Question: I'm making a dropdown menu, but all the styles from the first ul is being added to the styles on every ul beneath the first ul.
I've tried overriding the styles using !important, and moving the css to different levels.
Anyone got a clue about whats going on here?
This image probaly explains it the best way: <URL>

Thanks.
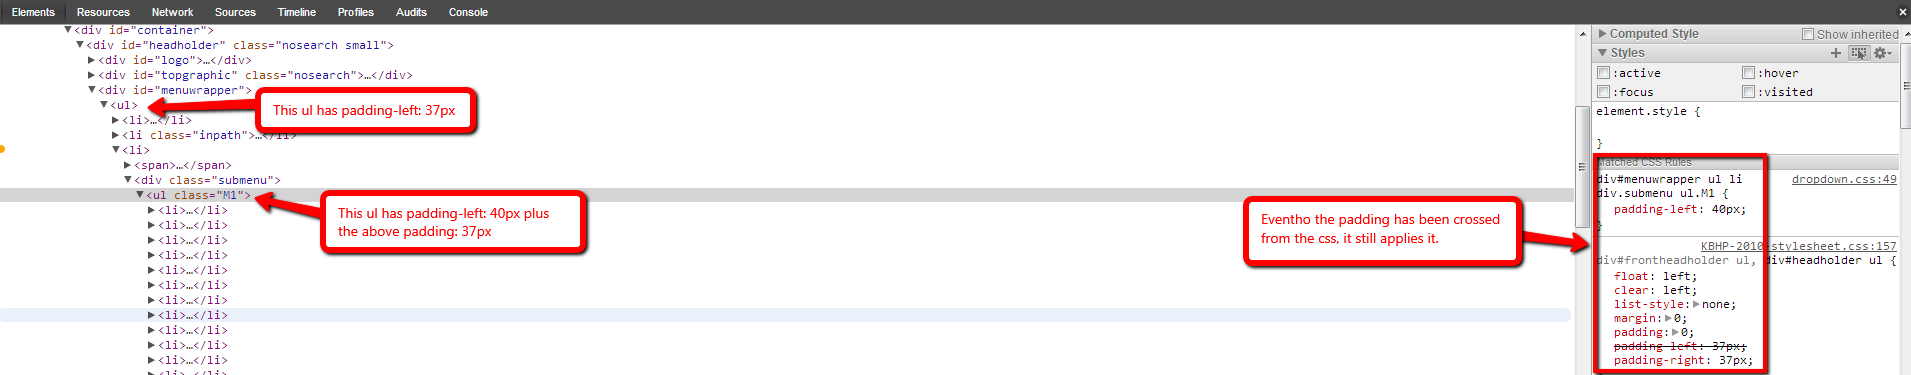
Answer: '''
#menuwrapper > ul{
padding-left:37px;
}
#menuwrapper ul ul {
padding-left:40px;
}
'''
This should solve your issue